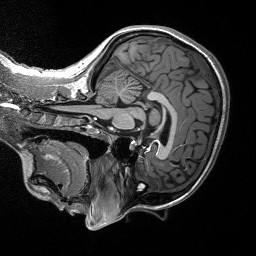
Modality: T1w
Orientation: sagittal
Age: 19
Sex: male
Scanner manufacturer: siemens
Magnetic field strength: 3 T
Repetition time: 2.53 s
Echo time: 0.00219 s